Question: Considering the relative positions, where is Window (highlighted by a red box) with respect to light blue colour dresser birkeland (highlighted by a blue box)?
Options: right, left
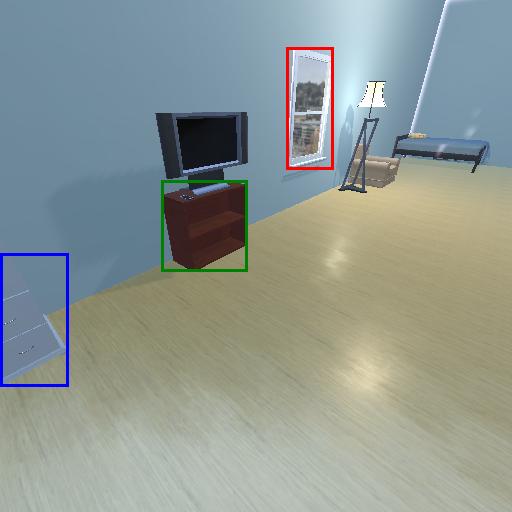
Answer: right